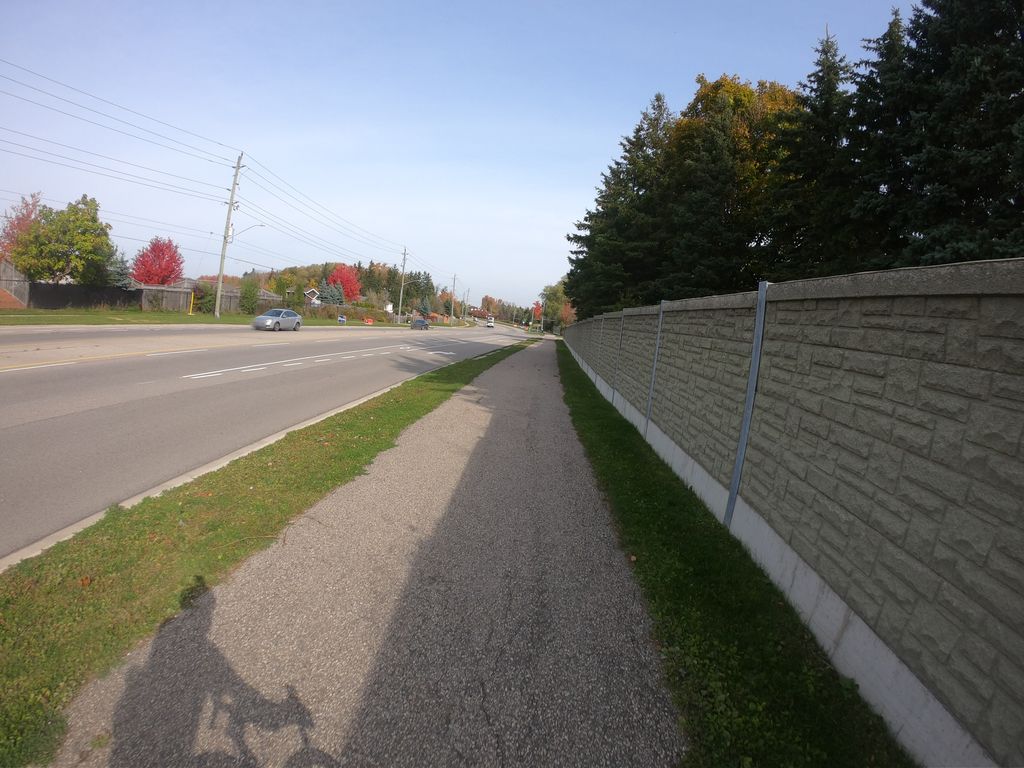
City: kitchener-waterloo